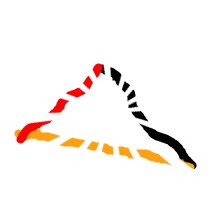
Shape: triangle